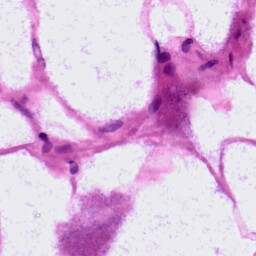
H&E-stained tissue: LymphNode